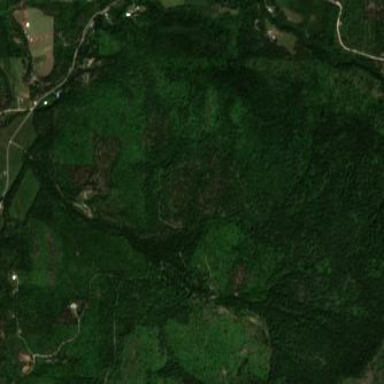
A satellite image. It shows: Forest with mixed leaf types and cycles.